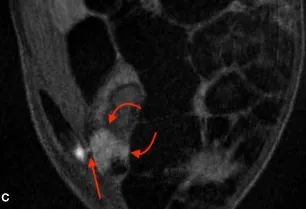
3D magnetic resonance urogram (MRU) images show a urinoma to small bowel fistula. (C) This sequence shows a cross-section of the tiny fistula (red arrow). Note that the bright urine in the urinoma is seen starting to mix with the fluid in the adjacent bowel (curved arrows), in contrast to the otherwise dark bowel contents throughout the rest of the image.
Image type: radiology (mri)